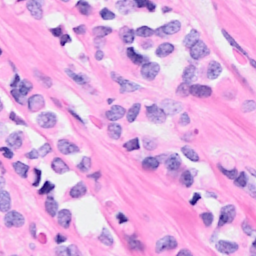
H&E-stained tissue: Breast